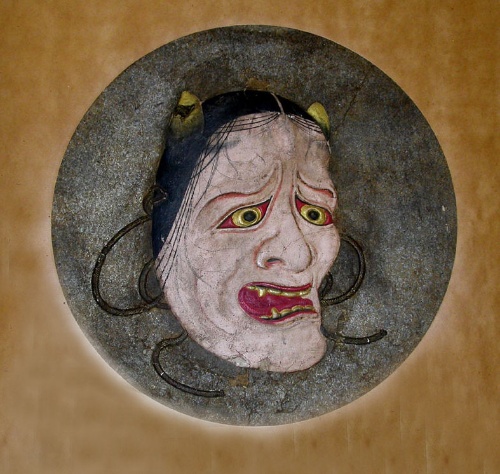
Title: 能面図・般若|Noh Mask of a Demoness (Hannya)
Artist: Ogawa Haritsu (Ritsuō)
Artist bio: Japanese, 1663–1747
Date: 18th century
Object type: Painting
Classification: Paintings
Medium: Matted painting; color on papier mache in relief, against a paper background
Culture: Japan
Period: Edo period (1615–1868)
Dimensions: Diam. 10 3/4 in. (27.3 cm)
Department: Asian Art
Credit line: H. O. Havemeyer Collection, Bequest of Mrs. H. O. Havemeyer, 1929
Accession year: 1929
Repository: Metropolitan Museum of Art, New York, NY
Tags: Heads|Demons